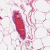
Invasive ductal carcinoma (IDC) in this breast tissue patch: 0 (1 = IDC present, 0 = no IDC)